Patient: sex M, age 45
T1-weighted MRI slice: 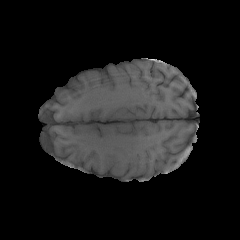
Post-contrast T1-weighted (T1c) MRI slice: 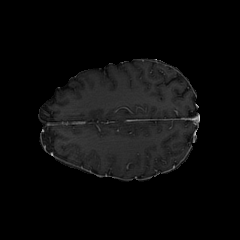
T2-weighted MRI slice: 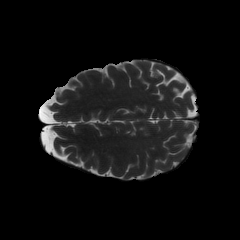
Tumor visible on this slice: no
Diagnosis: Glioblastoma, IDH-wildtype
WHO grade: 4